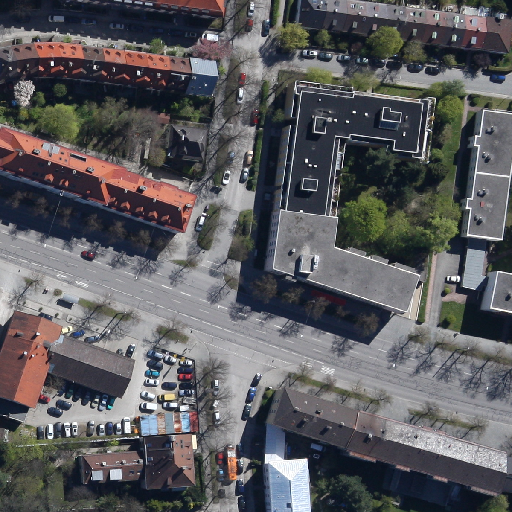
Referring expression: car in the parking area